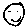
Label: smiley face